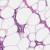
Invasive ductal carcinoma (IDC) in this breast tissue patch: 0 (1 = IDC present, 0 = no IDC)